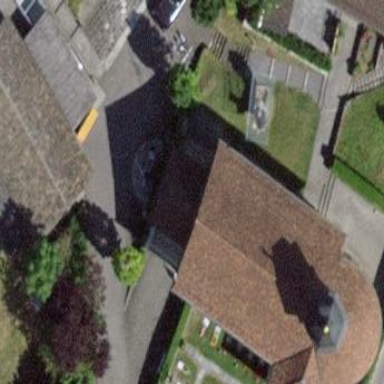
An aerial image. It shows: Building that is place of worship.